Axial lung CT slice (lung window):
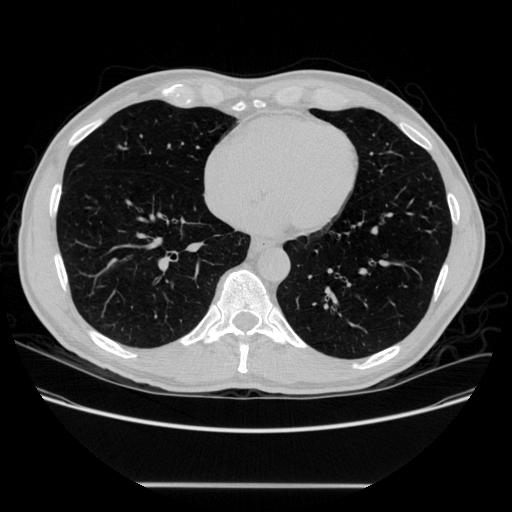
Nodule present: no